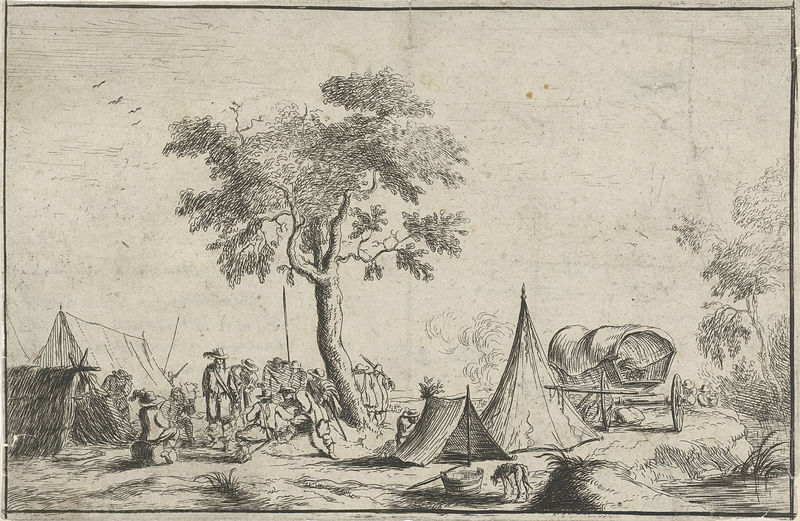
Titel: Kampement met een spitse tent
Künstler: Robert van den Hoecke
Standort: Amsterdam
Institution: Rijksmuseum
Schlagwörter: baum, himmel, weiß, landschaft, menschen, sitzen, männer, zeichnung, gras, hund, bach, vögel, bauern, pause, rast, kutsche, wagen, lanze, soldaten, radierung, stich, uniformen, fass, zeltlager, planwagen, ausruhen, zelt, zelte, lager, lagern, indianer, plane, lagerfeuer, landsknechte, landser, hütehut, wanderpause, kutwsche